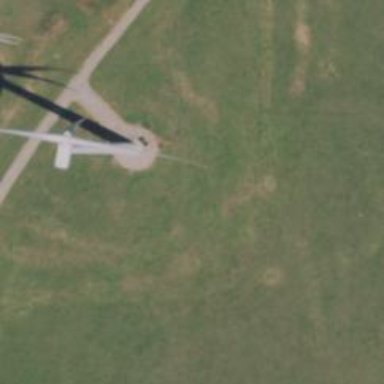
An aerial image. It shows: Industrial building with wind generator. The generator is horizontal axis wind turbine.